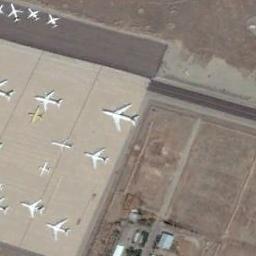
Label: airplane